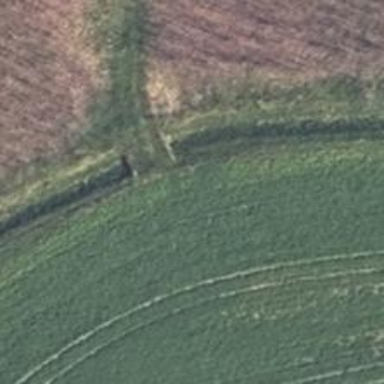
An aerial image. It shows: Track with grass surface categorized as grade4 tracktype.